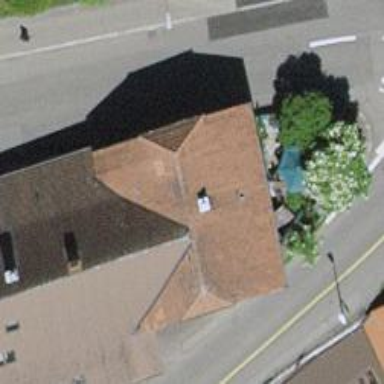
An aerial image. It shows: Residential building.